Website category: university
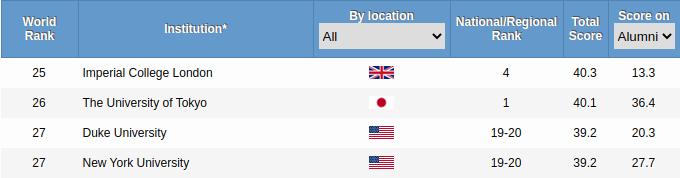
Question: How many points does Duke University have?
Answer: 39.2

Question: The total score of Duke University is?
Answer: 39.2

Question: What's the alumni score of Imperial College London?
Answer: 13.3

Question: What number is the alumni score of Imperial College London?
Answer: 13.3

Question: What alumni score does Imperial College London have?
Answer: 13.3

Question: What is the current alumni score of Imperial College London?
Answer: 13.3

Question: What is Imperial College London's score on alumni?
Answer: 13.3

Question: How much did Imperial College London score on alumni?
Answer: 13.3

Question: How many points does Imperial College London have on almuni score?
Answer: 13.3

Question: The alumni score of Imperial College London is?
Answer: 13.3

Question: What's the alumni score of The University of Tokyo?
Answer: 36.4

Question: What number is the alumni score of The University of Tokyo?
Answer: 36.4

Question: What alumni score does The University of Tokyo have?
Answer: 36.4

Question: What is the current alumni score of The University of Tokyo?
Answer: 36.4

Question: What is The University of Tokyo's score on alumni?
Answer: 36.4

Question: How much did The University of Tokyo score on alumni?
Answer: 36.4

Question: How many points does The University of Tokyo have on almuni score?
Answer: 36.4

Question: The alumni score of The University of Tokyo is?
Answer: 36.4

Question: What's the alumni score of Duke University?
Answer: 20.3

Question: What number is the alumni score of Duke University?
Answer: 20.3

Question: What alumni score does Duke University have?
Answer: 20.3

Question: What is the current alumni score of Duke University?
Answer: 20.3

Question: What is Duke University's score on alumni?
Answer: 20.3

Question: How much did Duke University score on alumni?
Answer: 20.3

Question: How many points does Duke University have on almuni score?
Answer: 20.3

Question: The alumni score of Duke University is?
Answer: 20.3

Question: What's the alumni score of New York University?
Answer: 27.7

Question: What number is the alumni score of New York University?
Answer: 27.7

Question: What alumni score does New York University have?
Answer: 27.7

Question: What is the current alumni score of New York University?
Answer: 27.7

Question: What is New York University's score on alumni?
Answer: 27.7

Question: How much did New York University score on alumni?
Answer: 27.7

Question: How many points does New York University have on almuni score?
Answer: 27.7

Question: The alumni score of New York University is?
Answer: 27.7

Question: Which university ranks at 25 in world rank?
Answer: Imperial College London

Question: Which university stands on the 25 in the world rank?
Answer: Imperial College London

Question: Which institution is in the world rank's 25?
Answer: Imperial College London

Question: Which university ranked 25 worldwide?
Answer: Imperial College London

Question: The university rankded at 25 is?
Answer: Imperial College London

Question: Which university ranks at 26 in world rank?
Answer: The University of Tokyo

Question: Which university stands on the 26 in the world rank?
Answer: The University of Tokyo

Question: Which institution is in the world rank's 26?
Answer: The University of Tokyo

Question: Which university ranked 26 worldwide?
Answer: The University of Tokyo

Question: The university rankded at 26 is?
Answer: The University of Tokyo

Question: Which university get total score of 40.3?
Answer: Imperial College London

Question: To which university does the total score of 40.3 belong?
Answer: Imperial College London

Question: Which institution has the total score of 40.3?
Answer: Imperial College London

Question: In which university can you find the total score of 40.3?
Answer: Imperial College London

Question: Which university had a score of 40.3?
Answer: Imperial College London

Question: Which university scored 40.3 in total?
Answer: Imperial College London

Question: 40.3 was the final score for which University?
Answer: Imperial College London

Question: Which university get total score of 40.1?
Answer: The University of Tokyo

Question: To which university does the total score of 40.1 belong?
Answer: The University of Tokyo

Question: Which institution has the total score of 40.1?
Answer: The University of Tokyo

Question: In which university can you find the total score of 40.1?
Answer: The University of Tokyo

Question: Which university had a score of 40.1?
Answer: The University of Tokyo

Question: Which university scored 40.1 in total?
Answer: The University of Tokyo

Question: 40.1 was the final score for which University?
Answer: The University of Tokyo

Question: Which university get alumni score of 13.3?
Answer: Imperial College London

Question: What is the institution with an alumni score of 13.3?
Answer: Imperial College London

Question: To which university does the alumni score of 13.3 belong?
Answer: Imperial College London

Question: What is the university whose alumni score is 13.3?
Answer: Imperial College London

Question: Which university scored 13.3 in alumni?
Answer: Imperial College London

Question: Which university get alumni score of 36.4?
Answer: The University of Tokyo